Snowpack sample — Buffalo Mountain, Silverthorne, Colorado, USA (2/22/26, 2:02 PM MST)
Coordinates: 39.622, -106.113
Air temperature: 33 °F
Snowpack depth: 63 cm
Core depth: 30 cm
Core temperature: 26.6 °F
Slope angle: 11°, slope face: 116°
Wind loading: low
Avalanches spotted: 0
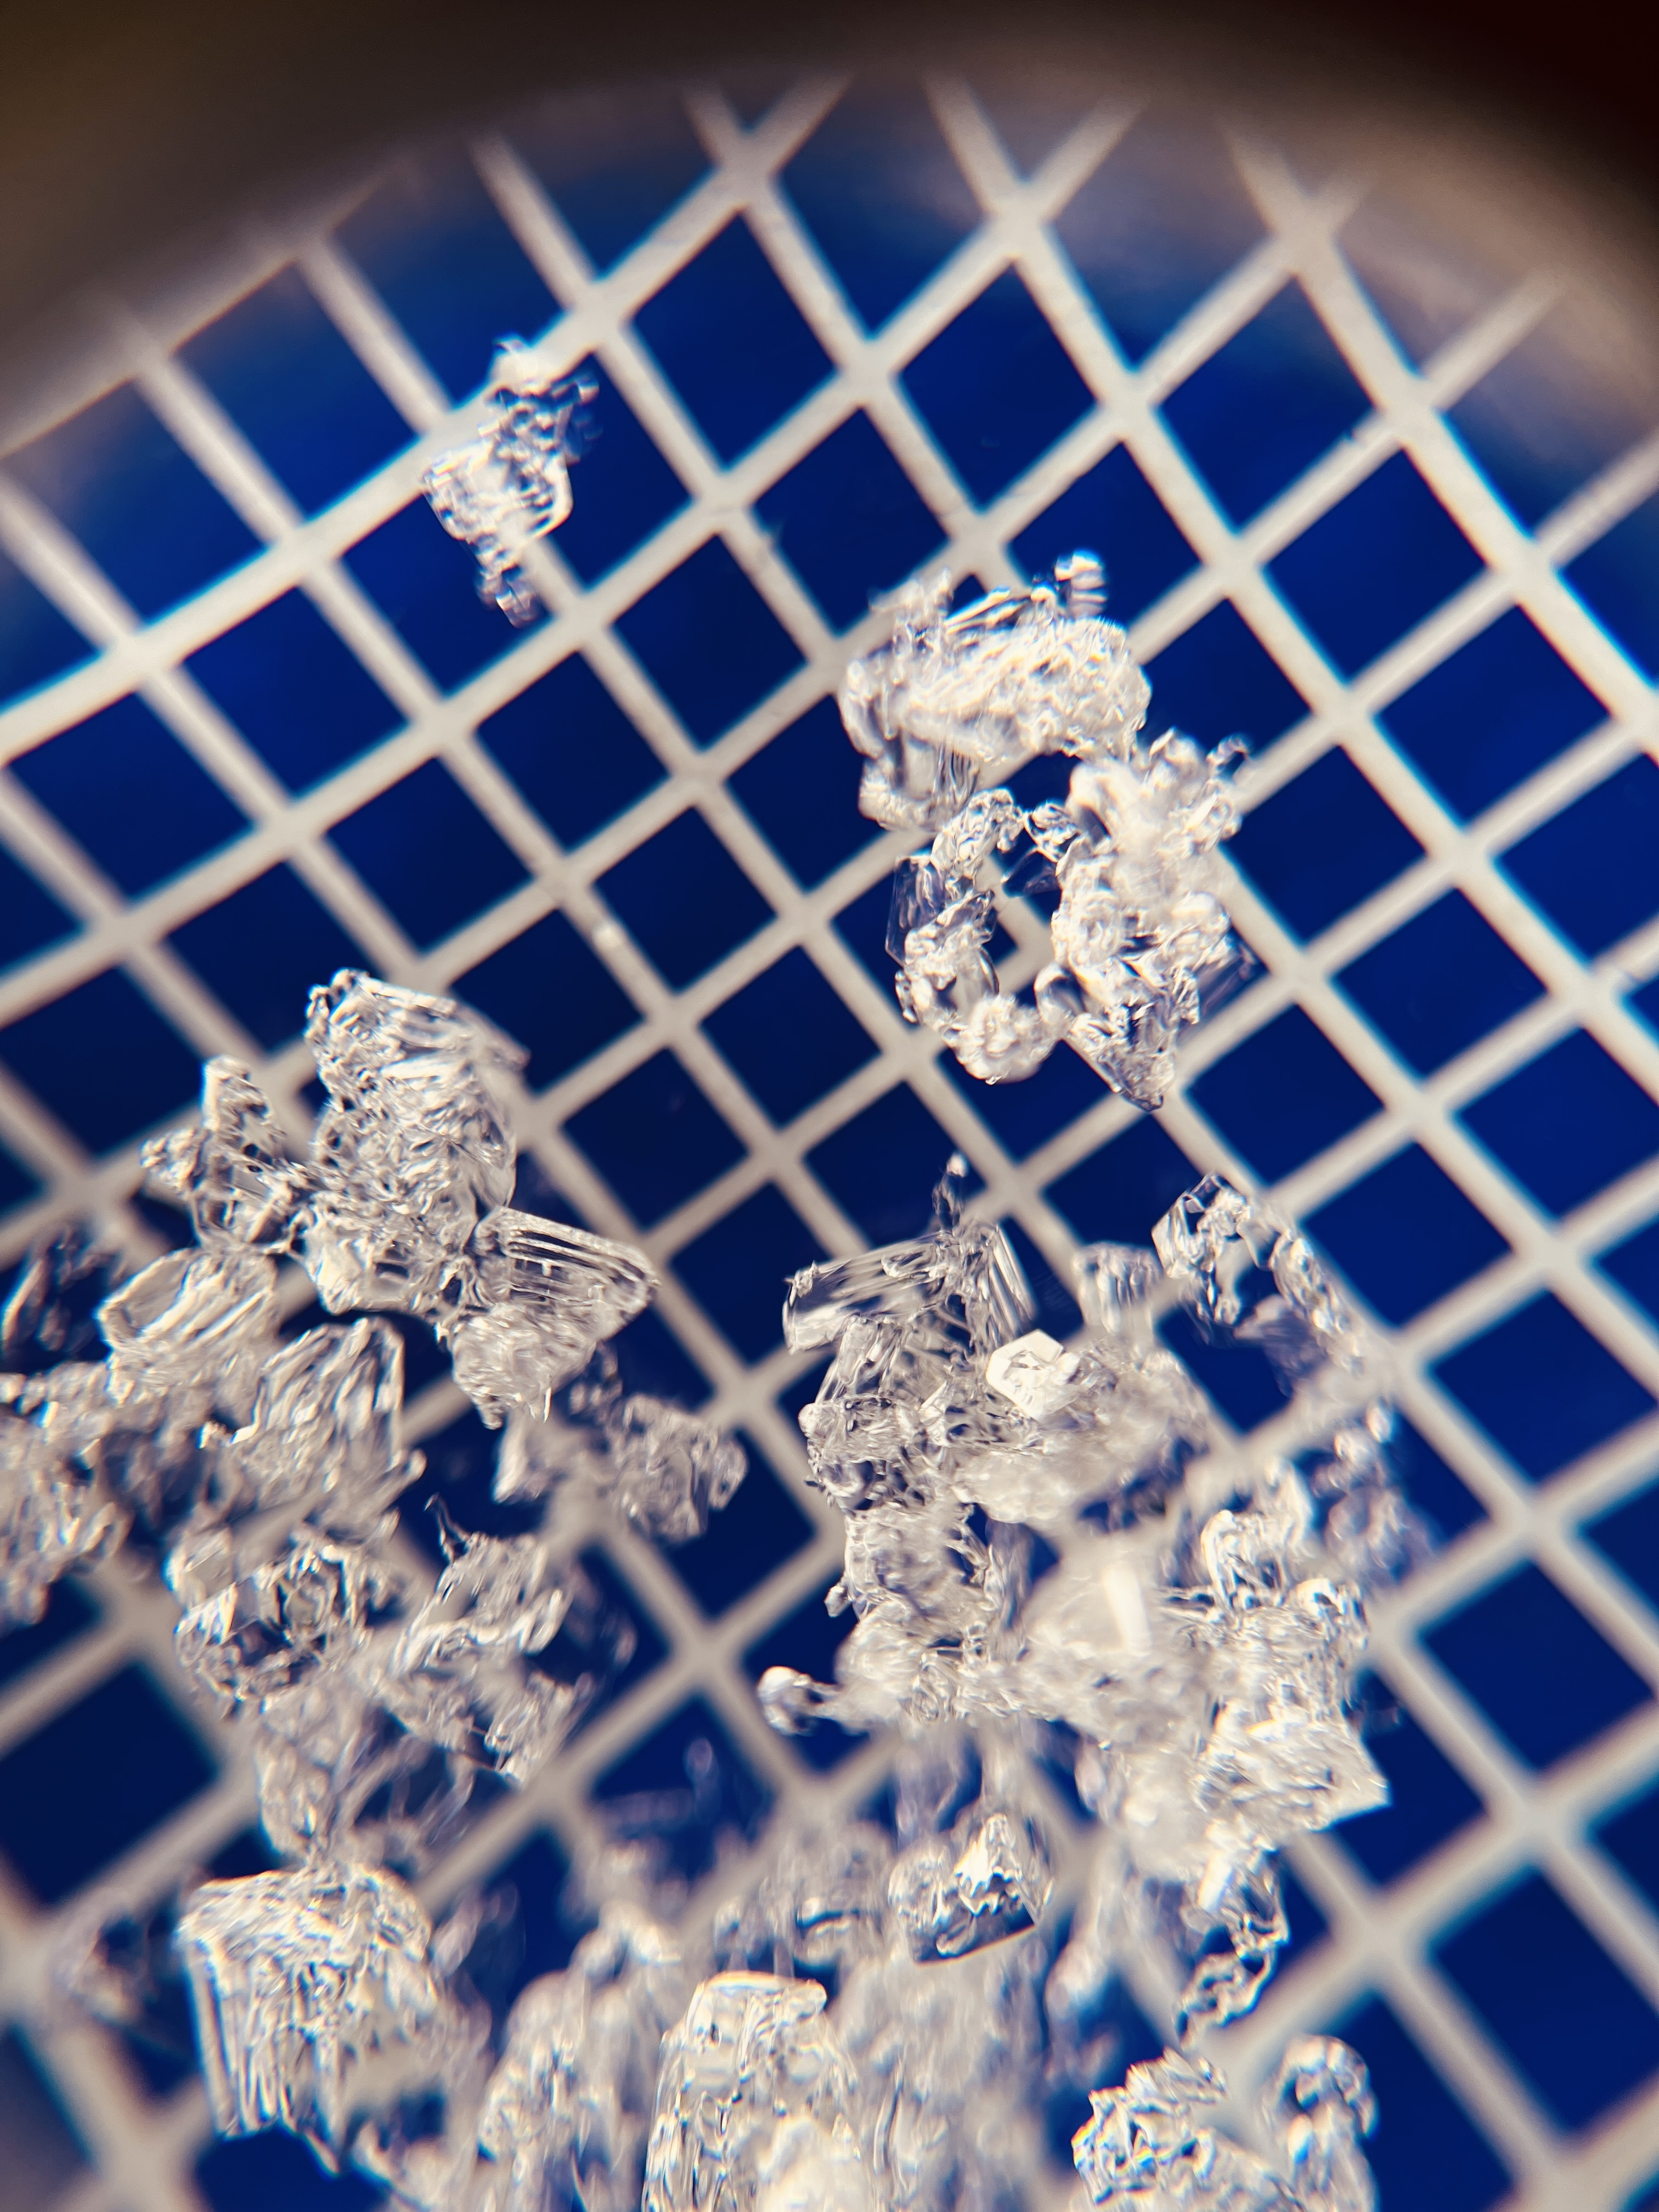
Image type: magnified_profile
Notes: In a firebreak similar to site 1, minimal wind loading with no spotted avalanches (not many faces in view though)